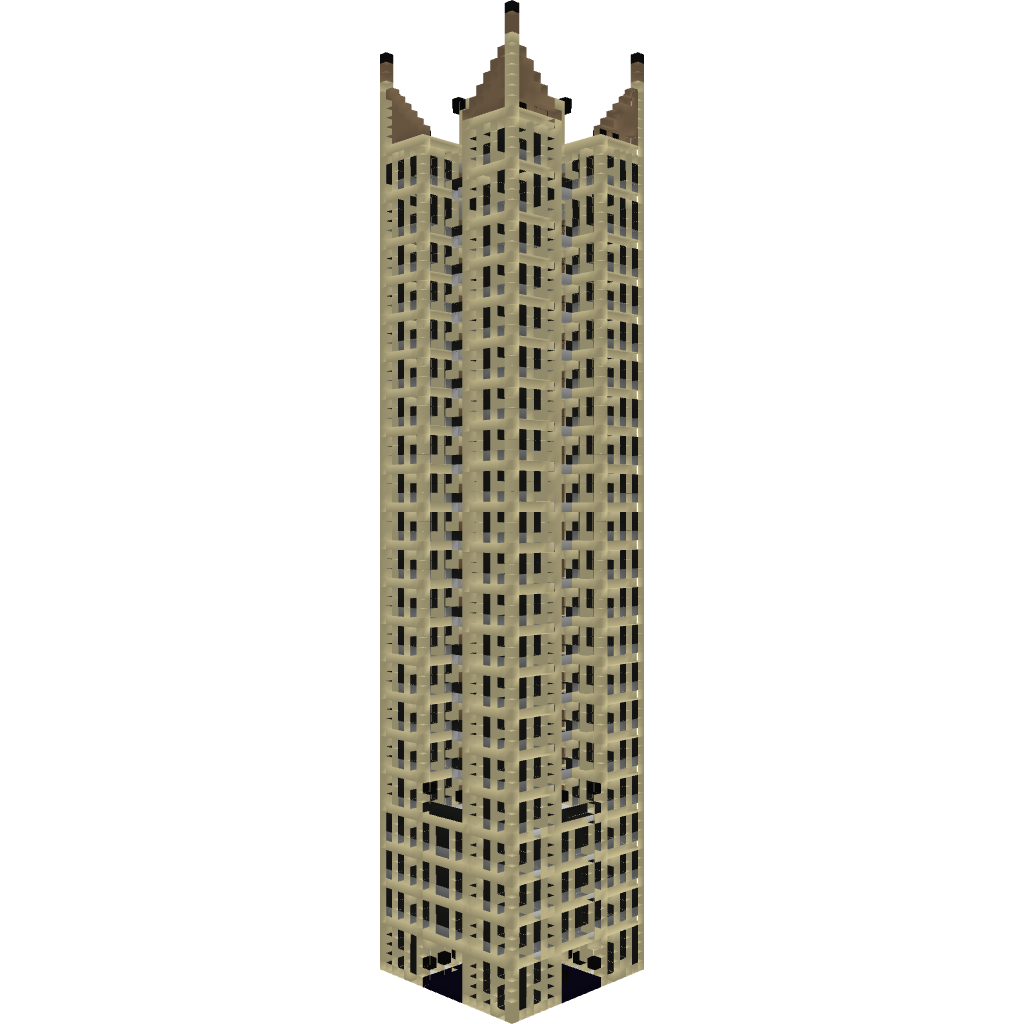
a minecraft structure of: Sandstone Tower